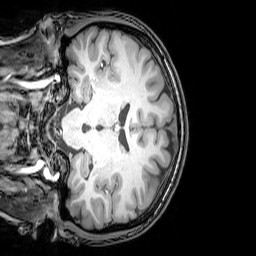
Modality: T1w
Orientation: coronal
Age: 21
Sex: female
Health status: healthy
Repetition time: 0.081 s
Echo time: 0.037 s